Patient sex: M
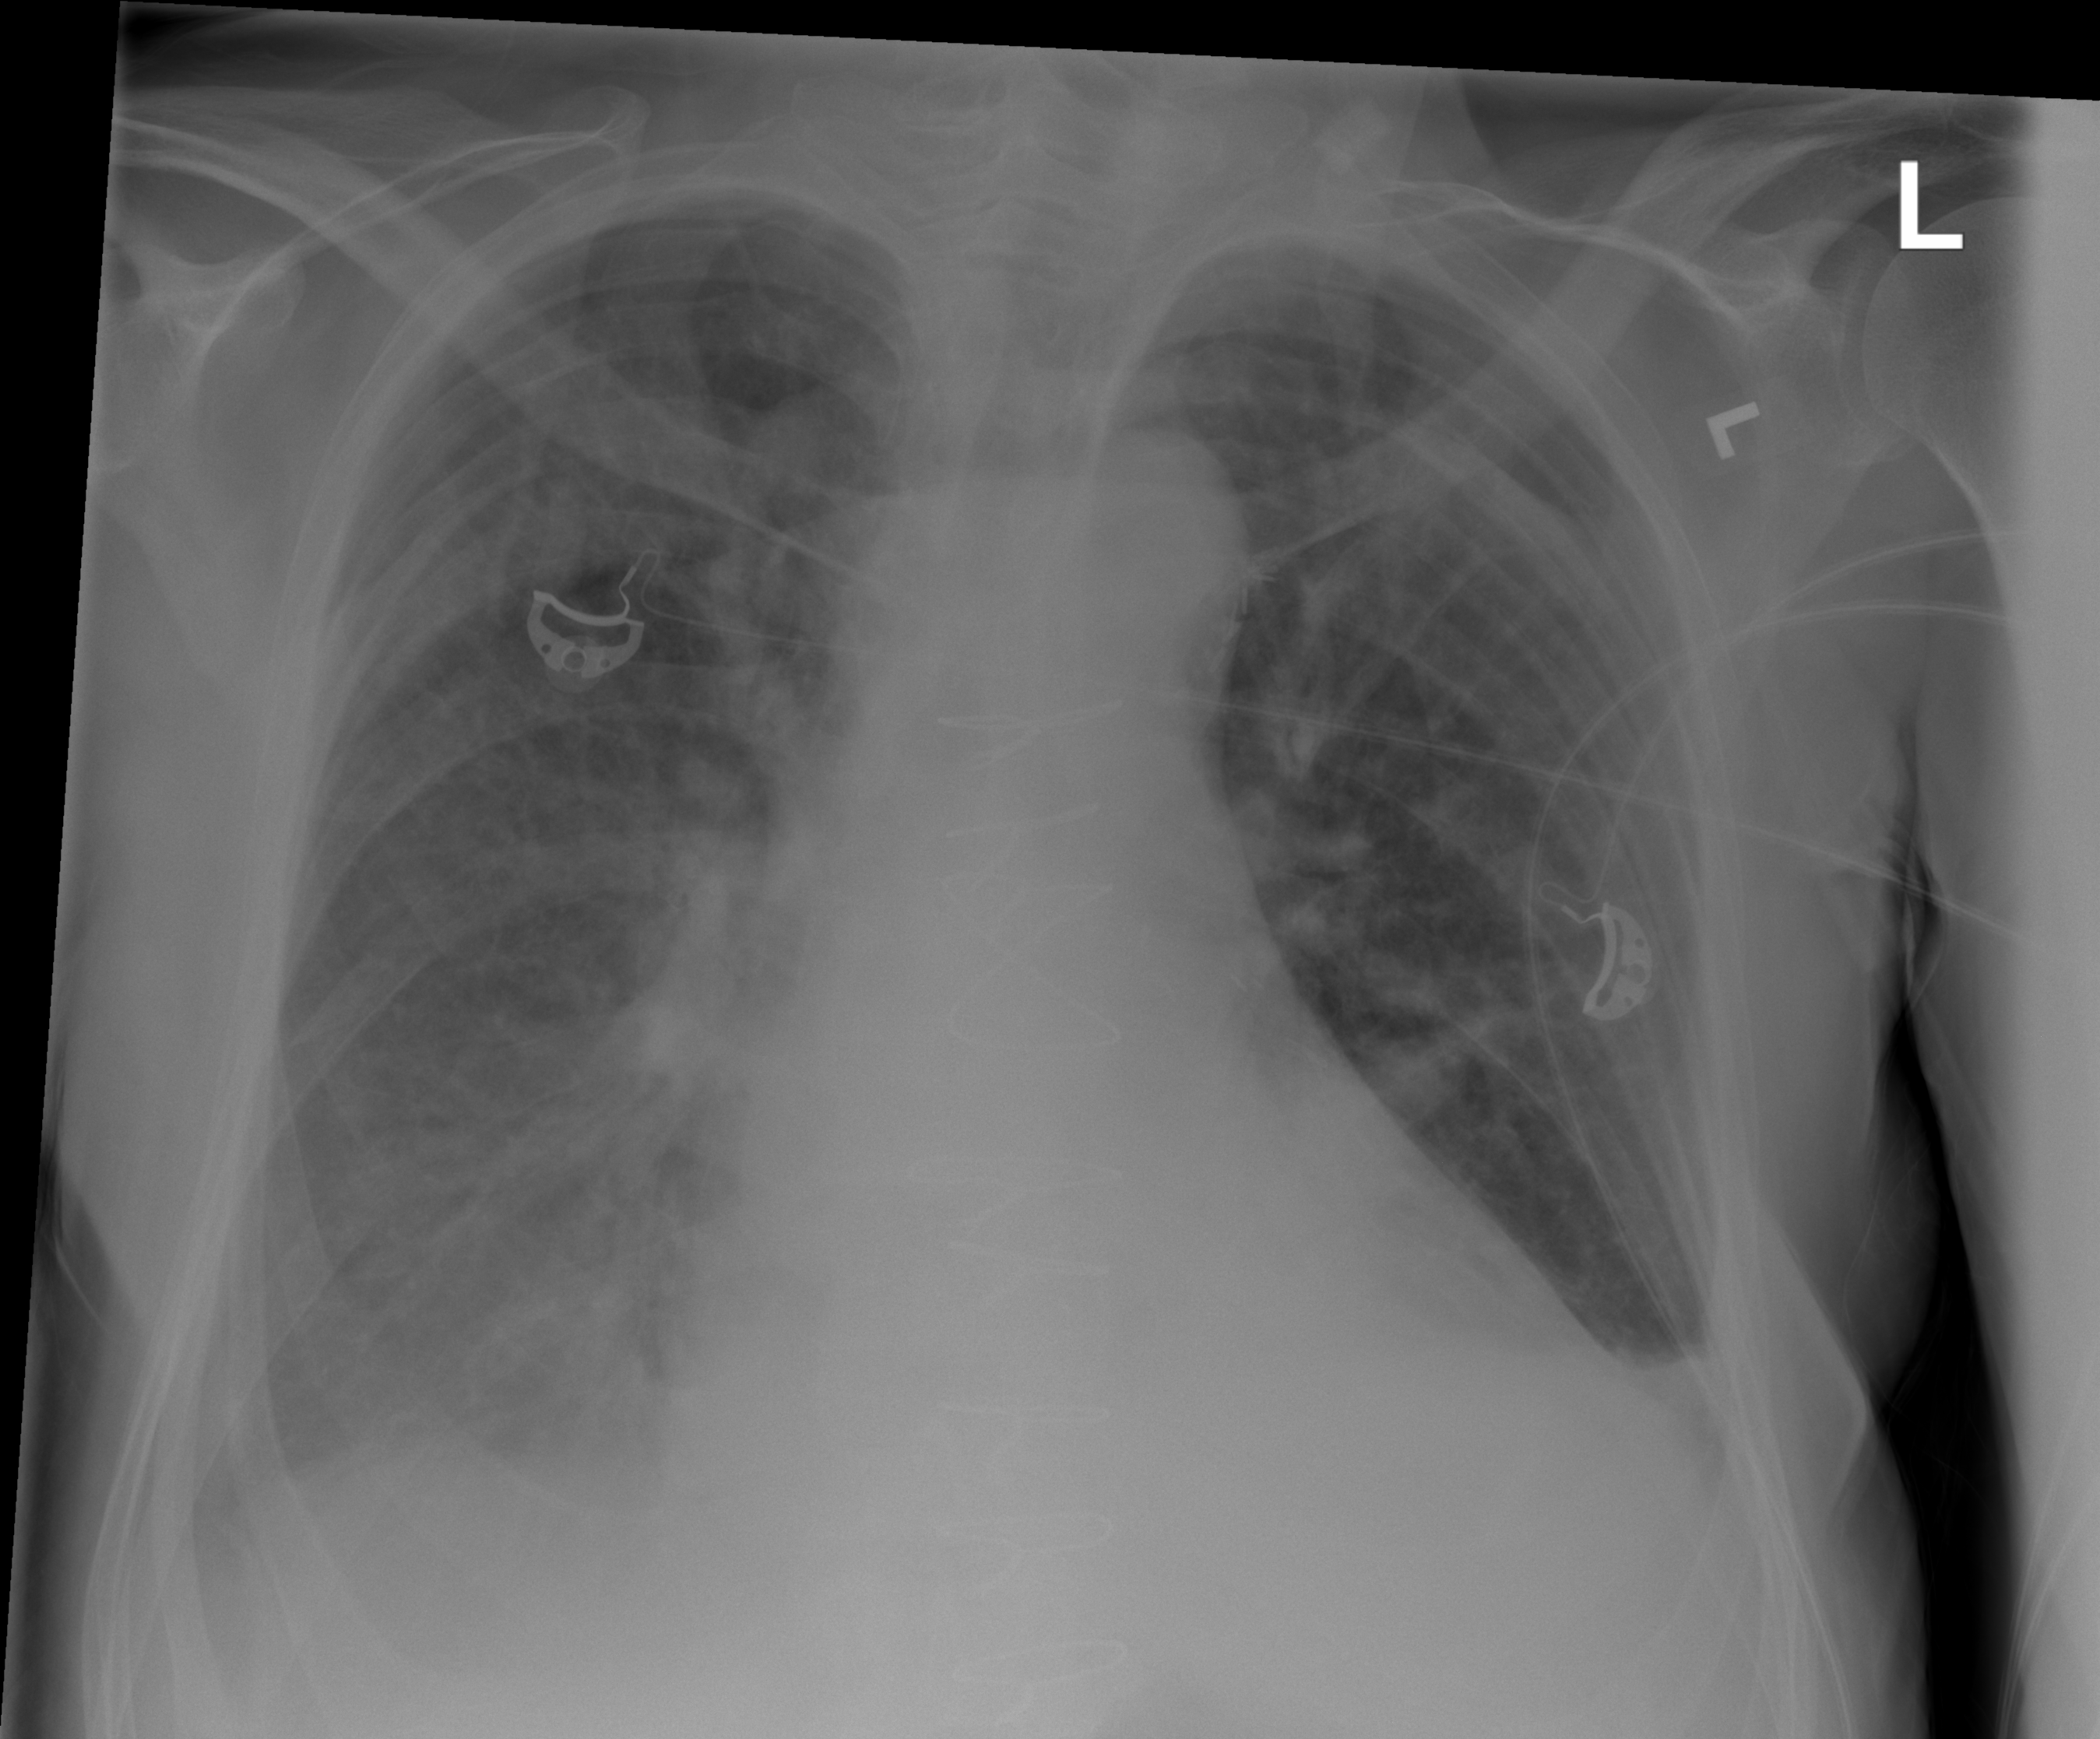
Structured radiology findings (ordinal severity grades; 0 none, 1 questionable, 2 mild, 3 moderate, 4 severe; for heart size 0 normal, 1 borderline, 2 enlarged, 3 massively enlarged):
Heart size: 2
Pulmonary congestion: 3
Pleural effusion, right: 2
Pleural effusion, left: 2
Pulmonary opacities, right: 3
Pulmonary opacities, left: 1
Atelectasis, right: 0
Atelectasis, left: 0